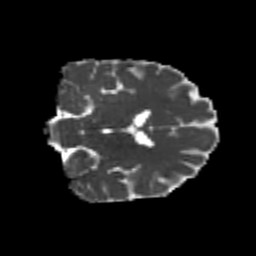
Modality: MD
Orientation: coronal
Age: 22
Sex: female
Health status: healthy
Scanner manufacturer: philips
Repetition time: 7.388 s
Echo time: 0.08599 s